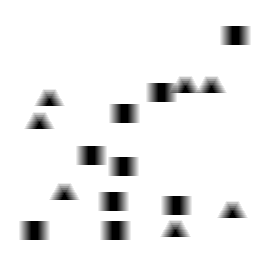
Squares: 9
Triangles: 7
Stars: 0
Total shapes: 16